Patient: sex M, age 76
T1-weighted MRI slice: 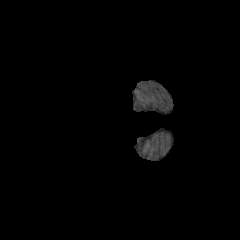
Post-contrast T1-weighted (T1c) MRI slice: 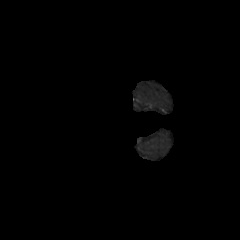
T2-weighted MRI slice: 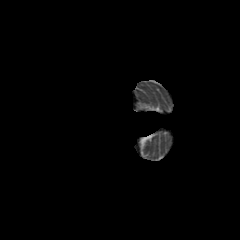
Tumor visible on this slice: no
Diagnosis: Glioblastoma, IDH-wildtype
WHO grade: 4